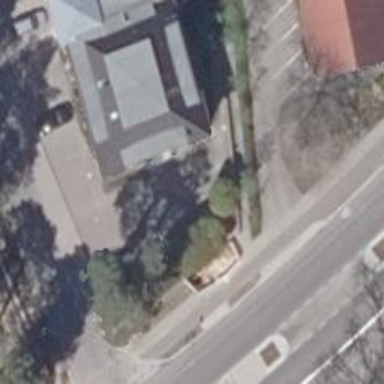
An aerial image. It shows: Bank.